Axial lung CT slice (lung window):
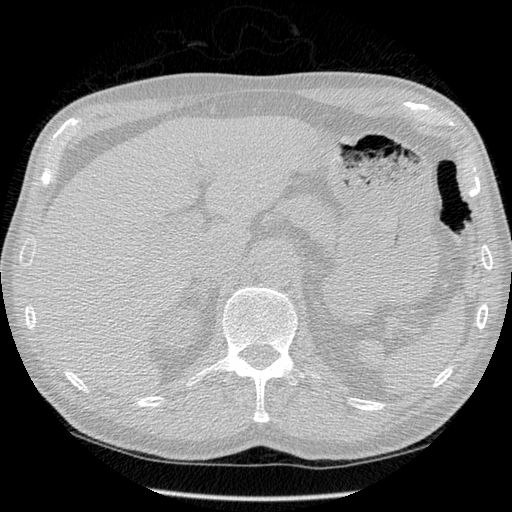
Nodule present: no